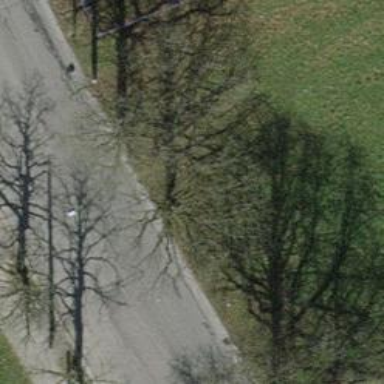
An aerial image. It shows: Avenue lined with trees.